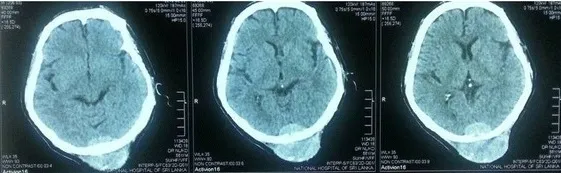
Contrast CT brain showing skull deposit with extra and intracranial extension.
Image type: radiology (ct)